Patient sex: F
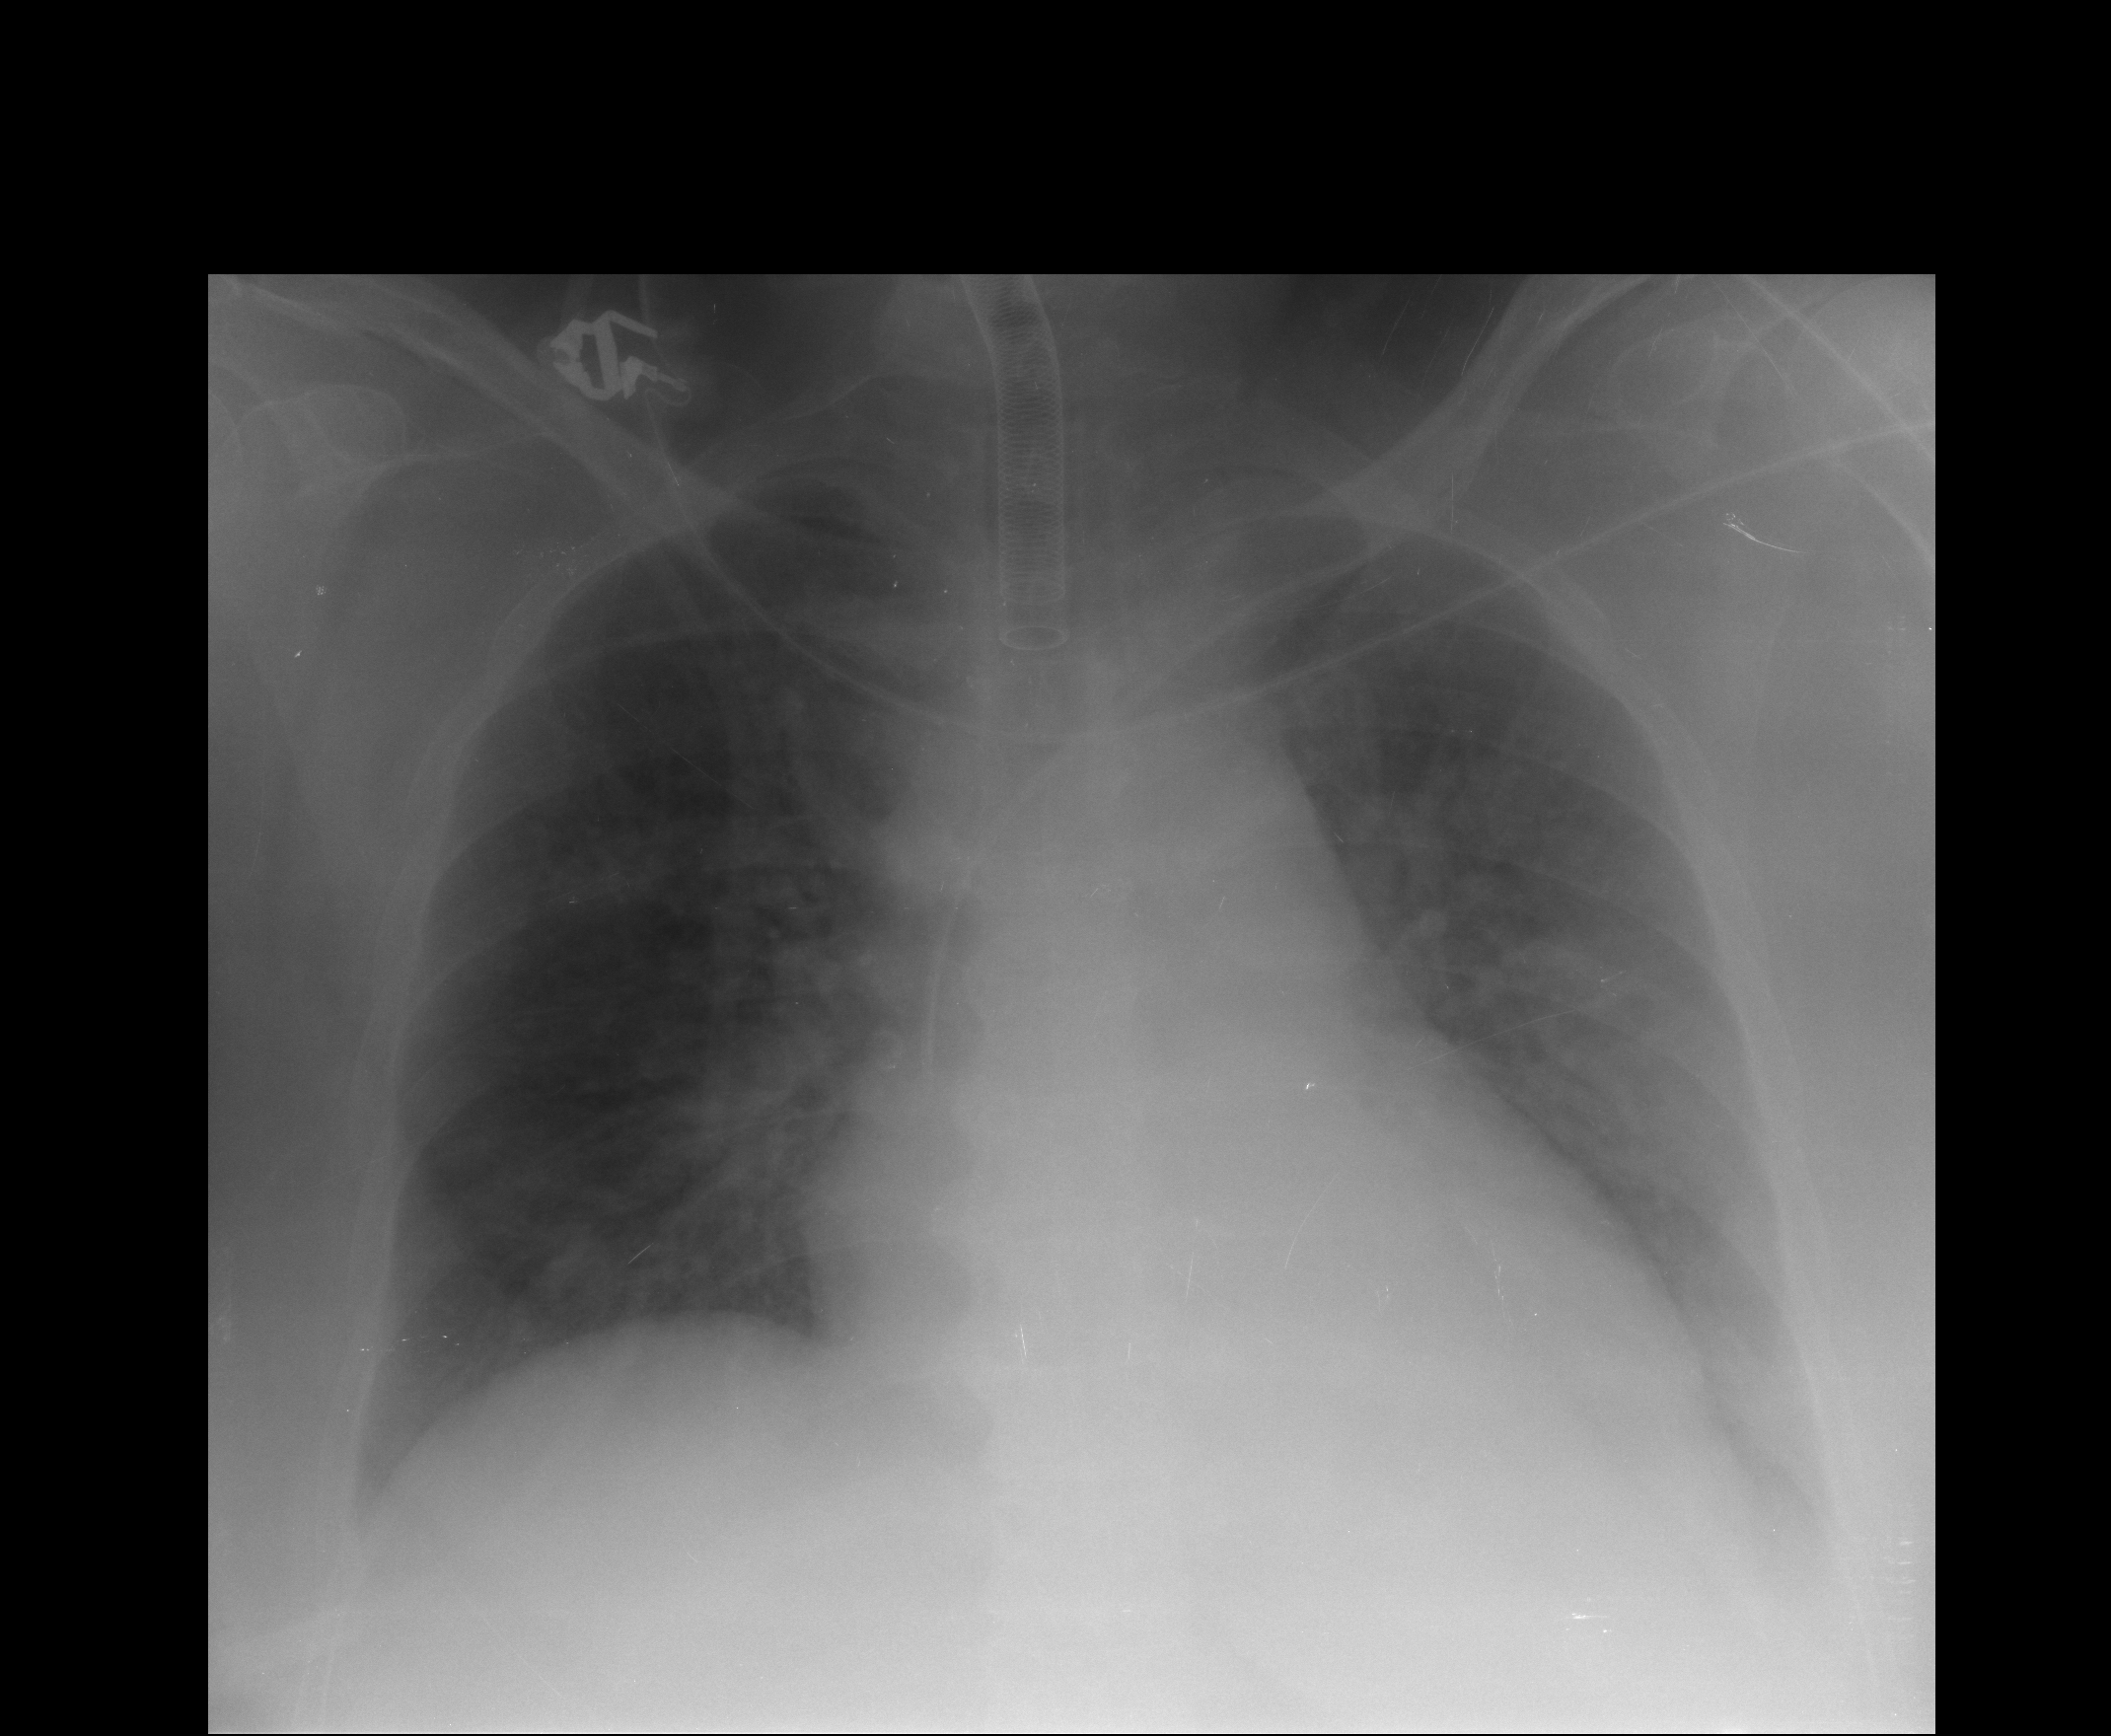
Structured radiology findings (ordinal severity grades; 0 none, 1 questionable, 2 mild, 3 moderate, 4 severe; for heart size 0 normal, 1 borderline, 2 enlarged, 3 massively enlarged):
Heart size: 2
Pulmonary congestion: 2
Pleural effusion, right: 1
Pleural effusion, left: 2
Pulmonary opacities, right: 2
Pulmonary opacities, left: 2
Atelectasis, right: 2
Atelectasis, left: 2